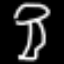
Label: mushroom